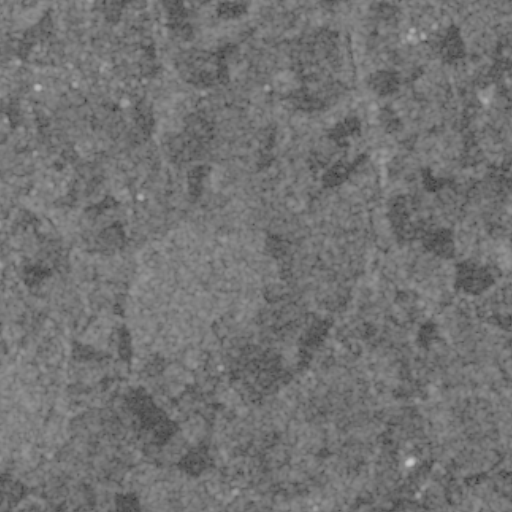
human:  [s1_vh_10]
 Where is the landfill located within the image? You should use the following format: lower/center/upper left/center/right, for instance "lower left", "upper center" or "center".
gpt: The landfill is located in the lower left of the image.
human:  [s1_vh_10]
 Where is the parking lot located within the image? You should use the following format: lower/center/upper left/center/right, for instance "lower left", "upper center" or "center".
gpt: The parking lot is located in the upper left of the image.
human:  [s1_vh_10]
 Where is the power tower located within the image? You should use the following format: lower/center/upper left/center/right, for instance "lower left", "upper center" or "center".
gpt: There is no power tower in the image.

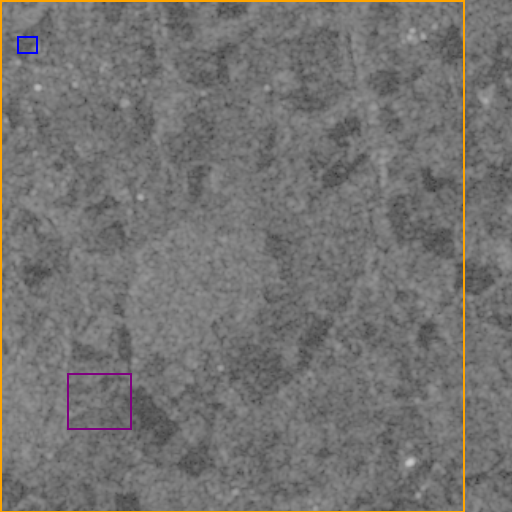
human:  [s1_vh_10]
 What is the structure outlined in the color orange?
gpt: The structure outlined in orange is a crop field.
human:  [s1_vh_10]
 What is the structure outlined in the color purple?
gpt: The structure outlined in purple is a landfill.
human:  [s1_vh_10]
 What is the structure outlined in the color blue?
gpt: The structure outlined in blue is a park.
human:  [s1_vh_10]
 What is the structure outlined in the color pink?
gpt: There is no pink outline.